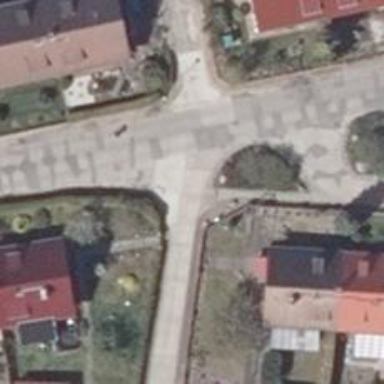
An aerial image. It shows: Residential road.